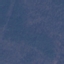
Label: Forest